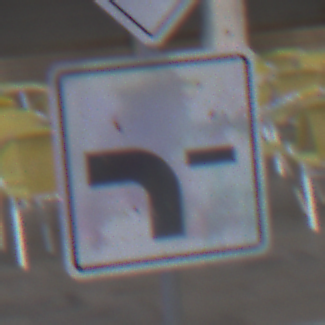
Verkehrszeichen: VerlaufVorfahrtsstrasse6
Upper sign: Vorfahrtsstrasse
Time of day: SunriseSunset
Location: Outdoor (Urban)
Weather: PartlyCloudy
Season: NotSpecified
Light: Natural